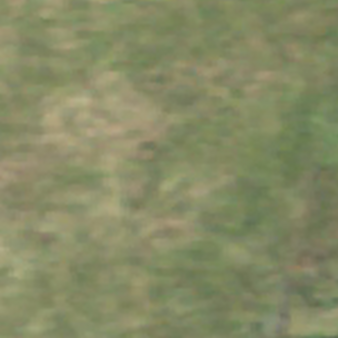
Label: other